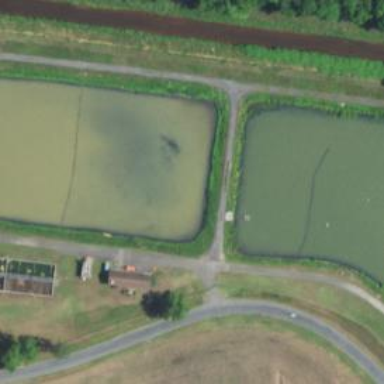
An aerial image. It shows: Image of wastewater.